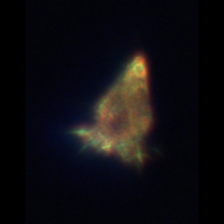
Taxon: Ciliates
Group: Other